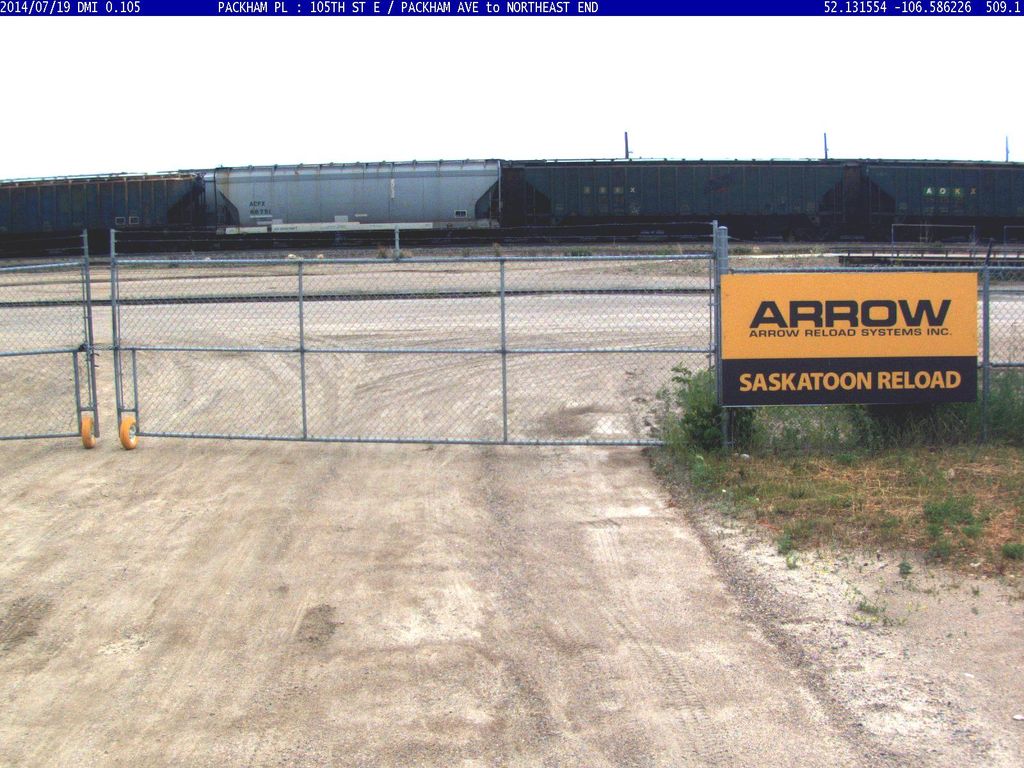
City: saskatoon